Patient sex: M
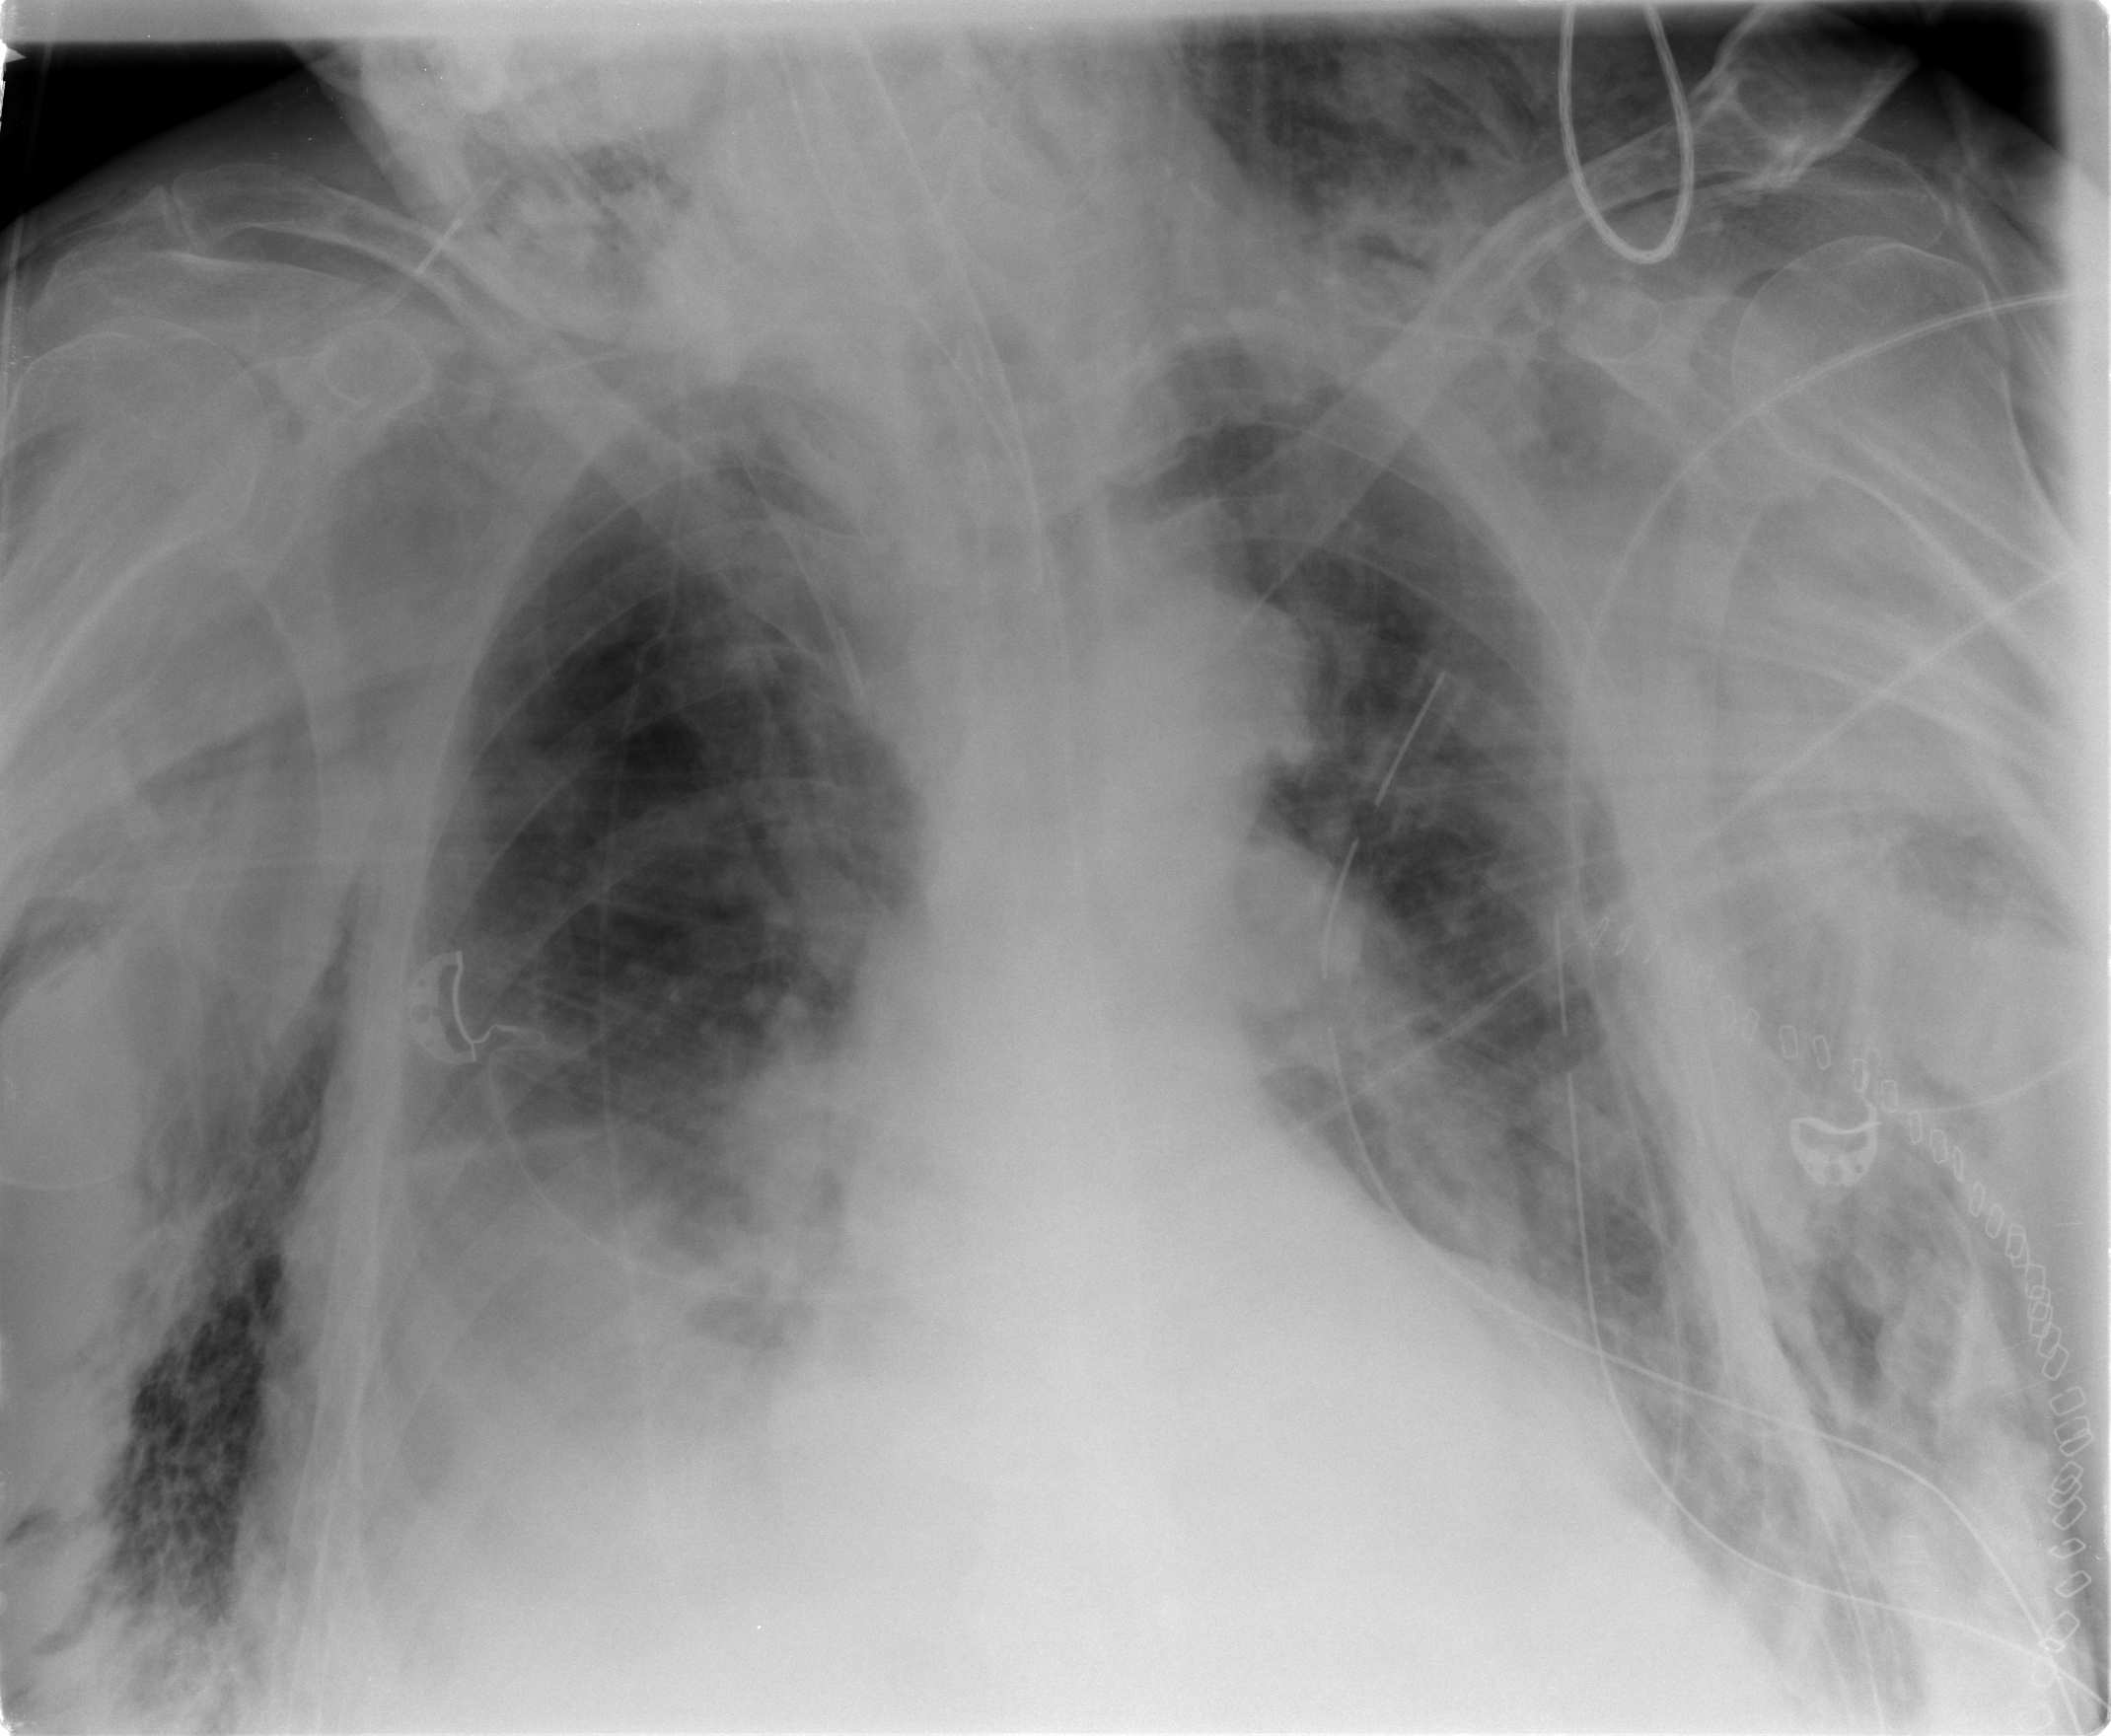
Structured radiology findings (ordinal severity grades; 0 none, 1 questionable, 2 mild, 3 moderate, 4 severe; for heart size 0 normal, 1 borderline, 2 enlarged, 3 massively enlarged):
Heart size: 0
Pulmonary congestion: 2
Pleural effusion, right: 2
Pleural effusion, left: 2
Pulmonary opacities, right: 0
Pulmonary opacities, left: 0
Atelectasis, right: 2
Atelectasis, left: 2